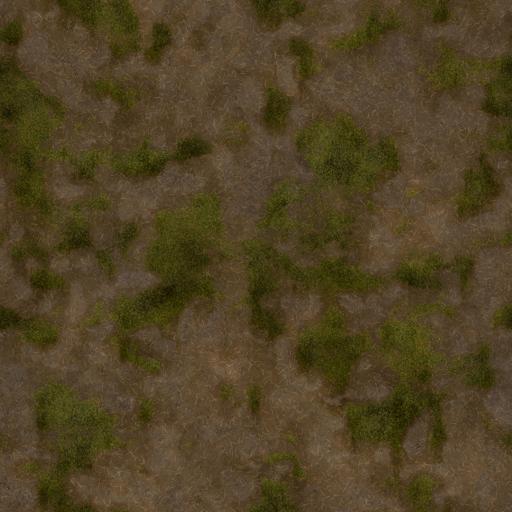
Tags: dirt dirty ground sand